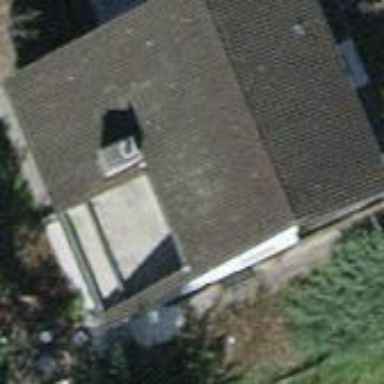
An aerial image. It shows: Detached building with tiled roof.